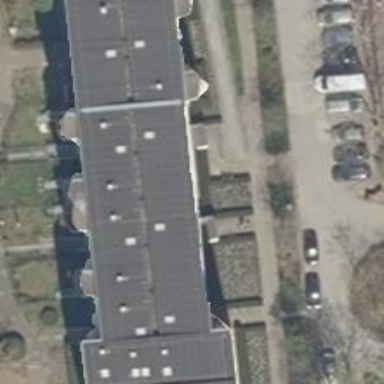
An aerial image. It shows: Apartment building with flat roof.